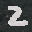
Label: 2